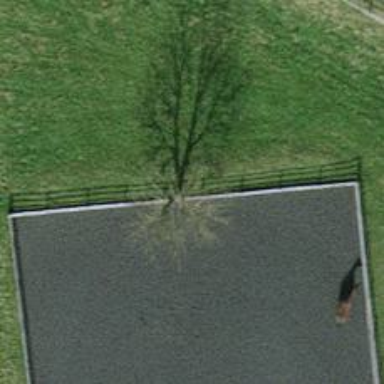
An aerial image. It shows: Broadleaved tree in natural setting.